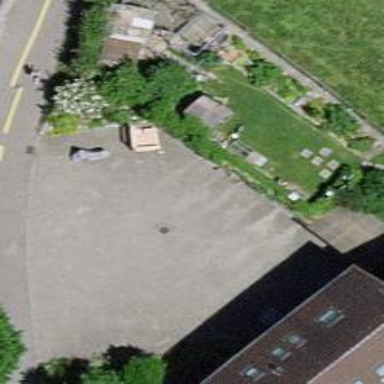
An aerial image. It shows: Garage building.